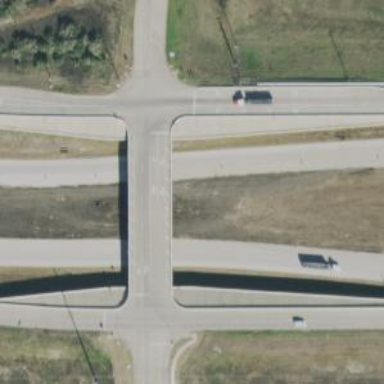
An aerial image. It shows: Residential road with bridge.